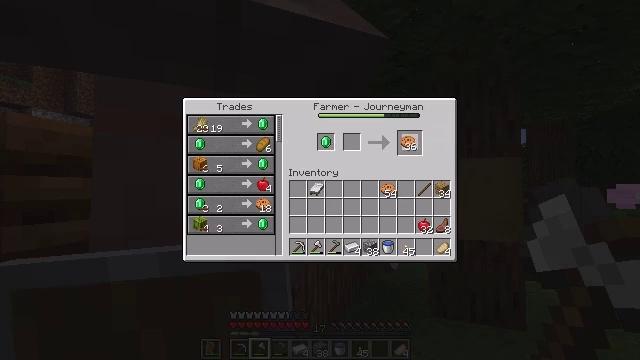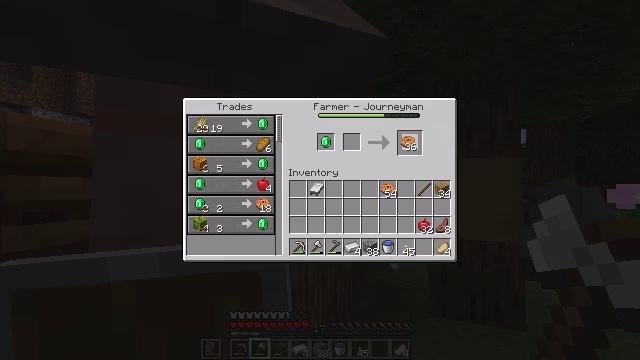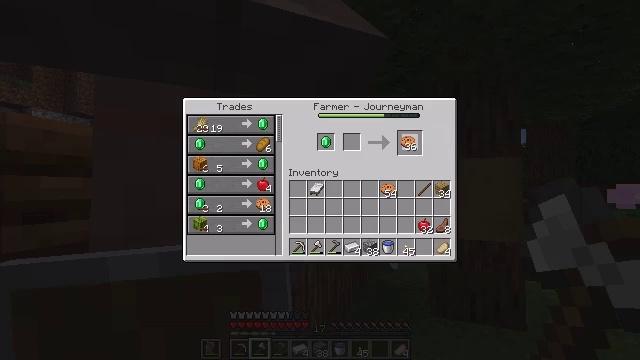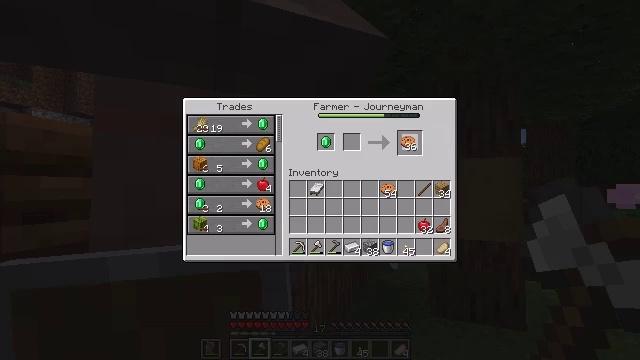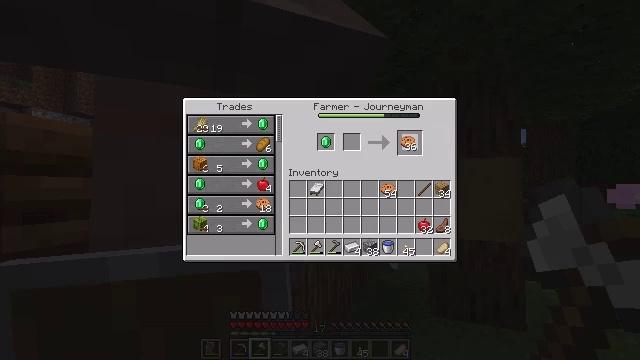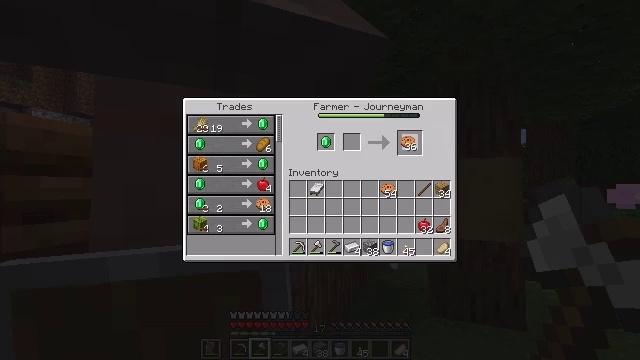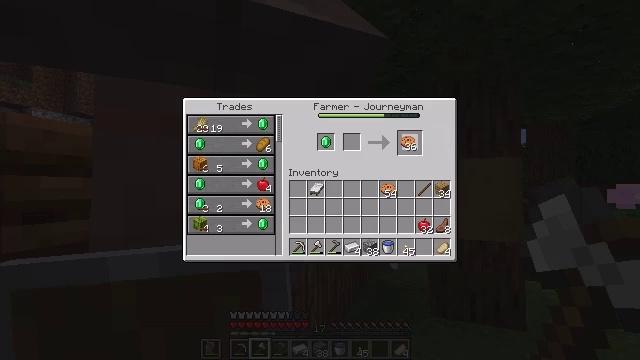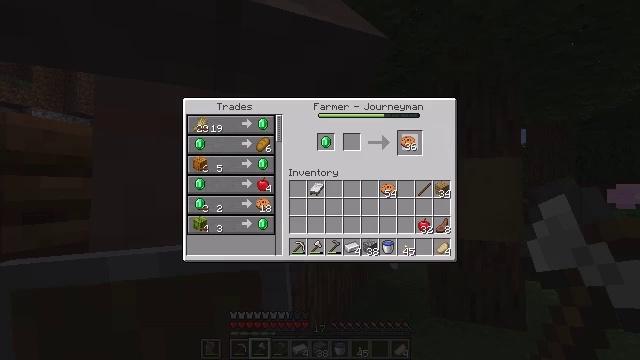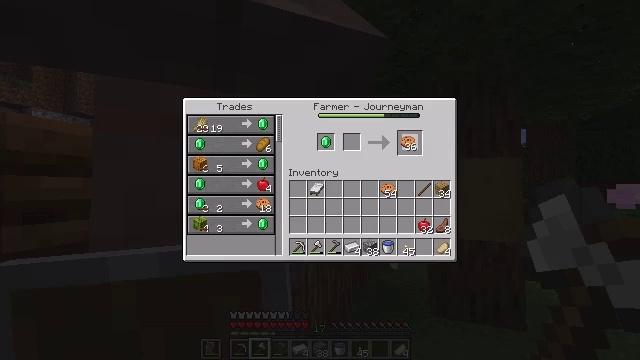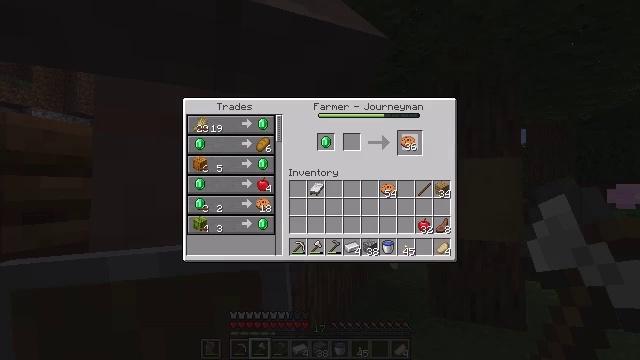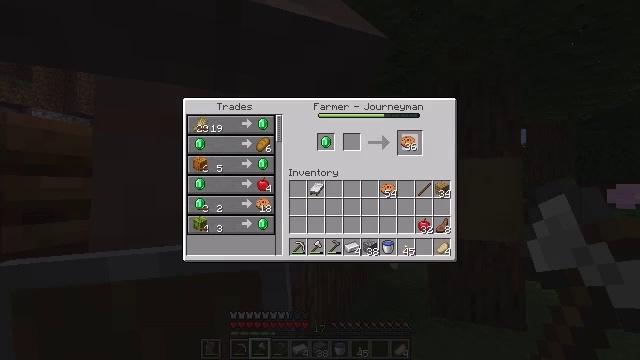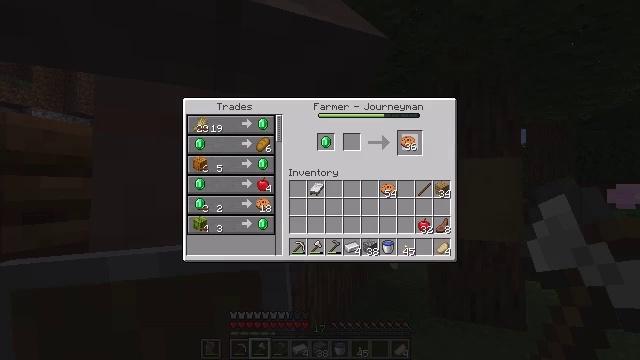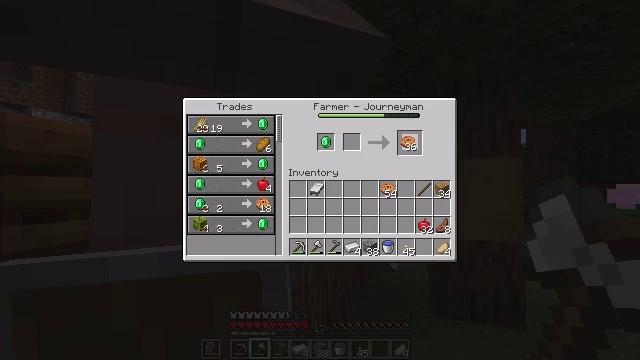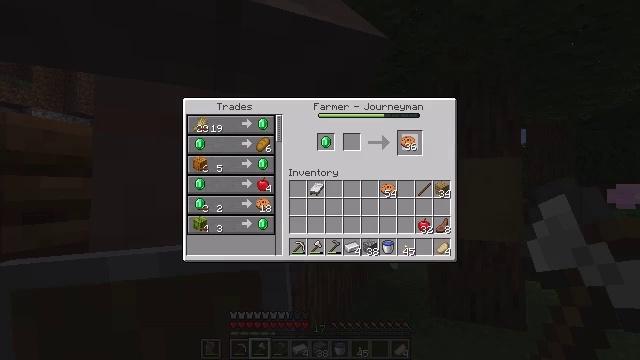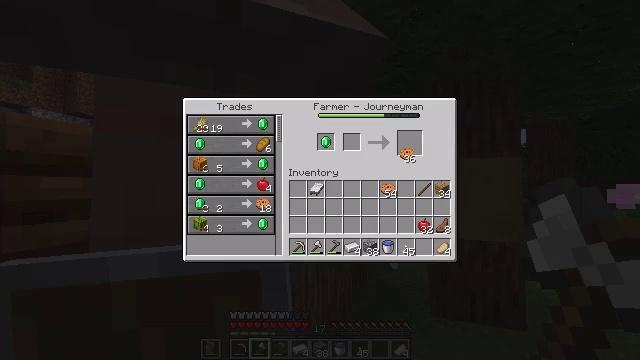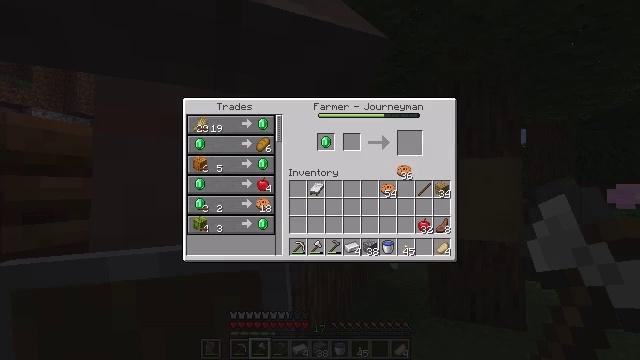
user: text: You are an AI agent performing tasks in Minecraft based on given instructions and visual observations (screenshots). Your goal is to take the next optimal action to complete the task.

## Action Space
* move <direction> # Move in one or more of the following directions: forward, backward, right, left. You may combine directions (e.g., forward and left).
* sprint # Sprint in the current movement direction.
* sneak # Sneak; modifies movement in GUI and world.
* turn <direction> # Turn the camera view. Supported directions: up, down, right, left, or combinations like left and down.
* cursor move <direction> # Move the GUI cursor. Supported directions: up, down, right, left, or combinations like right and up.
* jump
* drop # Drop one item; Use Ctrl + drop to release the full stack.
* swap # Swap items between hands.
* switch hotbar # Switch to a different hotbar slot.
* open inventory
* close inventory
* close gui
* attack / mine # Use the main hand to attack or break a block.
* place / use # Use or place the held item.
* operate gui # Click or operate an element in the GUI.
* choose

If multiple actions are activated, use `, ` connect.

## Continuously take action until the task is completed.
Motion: motion action
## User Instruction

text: Open a crafting table to craft an apple.
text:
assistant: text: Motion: open gui
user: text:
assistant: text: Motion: no_op
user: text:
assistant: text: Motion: operate gui
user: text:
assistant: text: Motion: operate gui
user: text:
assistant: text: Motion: operate gui
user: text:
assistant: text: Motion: no_op
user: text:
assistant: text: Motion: no_op
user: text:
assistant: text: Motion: no_op
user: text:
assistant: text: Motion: no_op
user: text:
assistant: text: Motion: operate gui
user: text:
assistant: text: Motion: operate gui
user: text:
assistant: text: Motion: operate gui
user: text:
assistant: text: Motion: no_op
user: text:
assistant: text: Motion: cursor move down
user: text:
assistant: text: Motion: cursor move down
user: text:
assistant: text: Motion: no_op
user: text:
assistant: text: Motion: no_op
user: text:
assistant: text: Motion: no_op
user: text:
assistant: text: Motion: cursor move down
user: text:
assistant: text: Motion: no_op
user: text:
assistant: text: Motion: no_op
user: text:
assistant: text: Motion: cursor move left
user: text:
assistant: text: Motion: no_op
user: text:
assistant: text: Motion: no_op
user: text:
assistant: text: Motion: operate gui
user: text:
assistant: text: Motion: operate gui
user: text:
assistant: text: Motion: no_op
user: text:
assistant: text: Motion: no_op
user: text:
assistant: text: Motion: no_op
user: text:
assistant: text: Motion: no_op